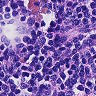
Metastatic tissue present: no